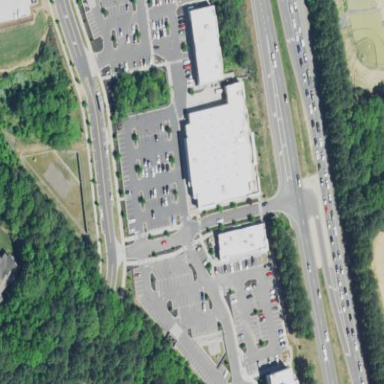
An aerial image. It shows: Retail area.